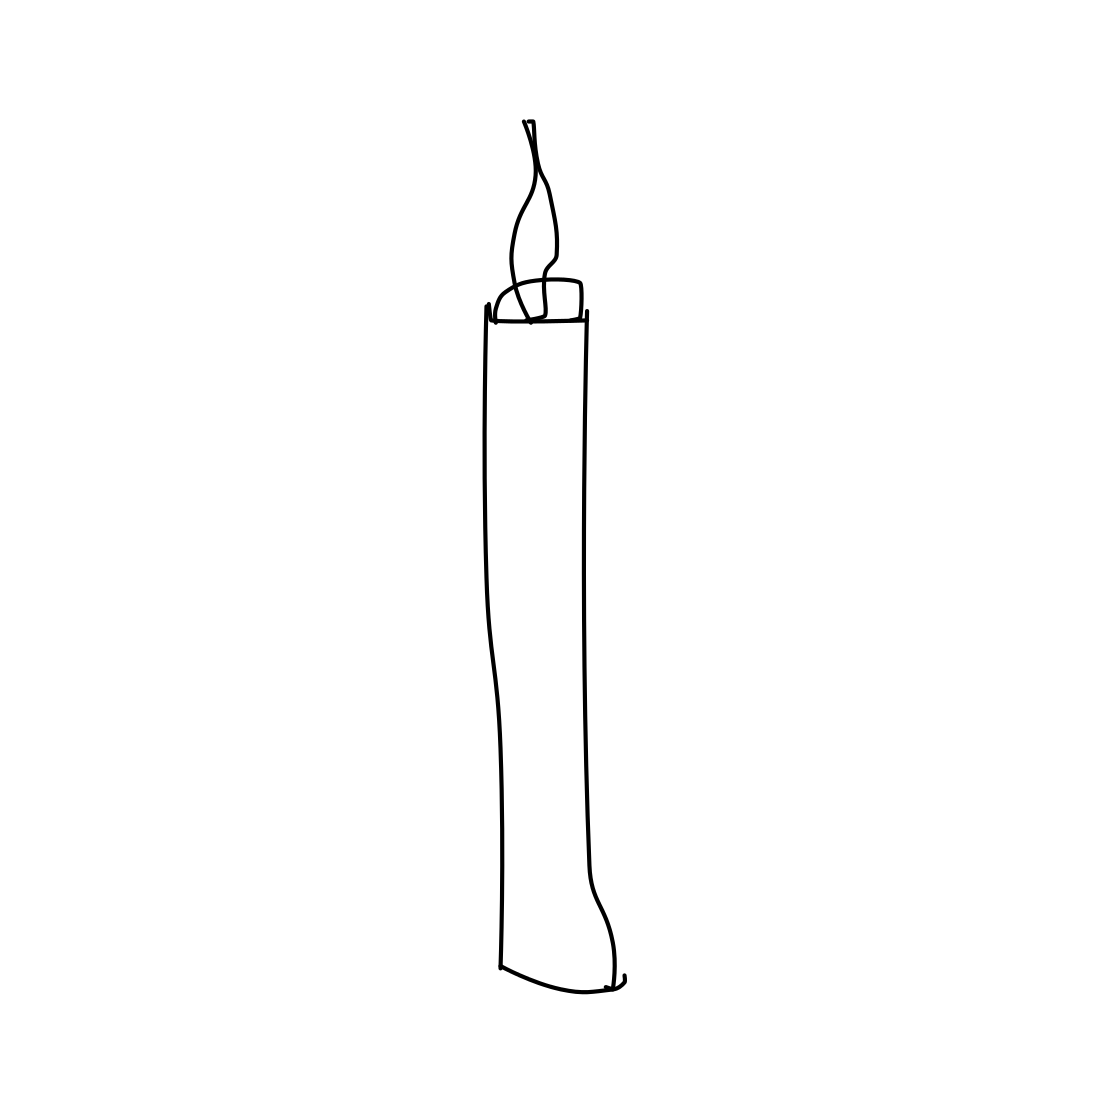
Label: candle